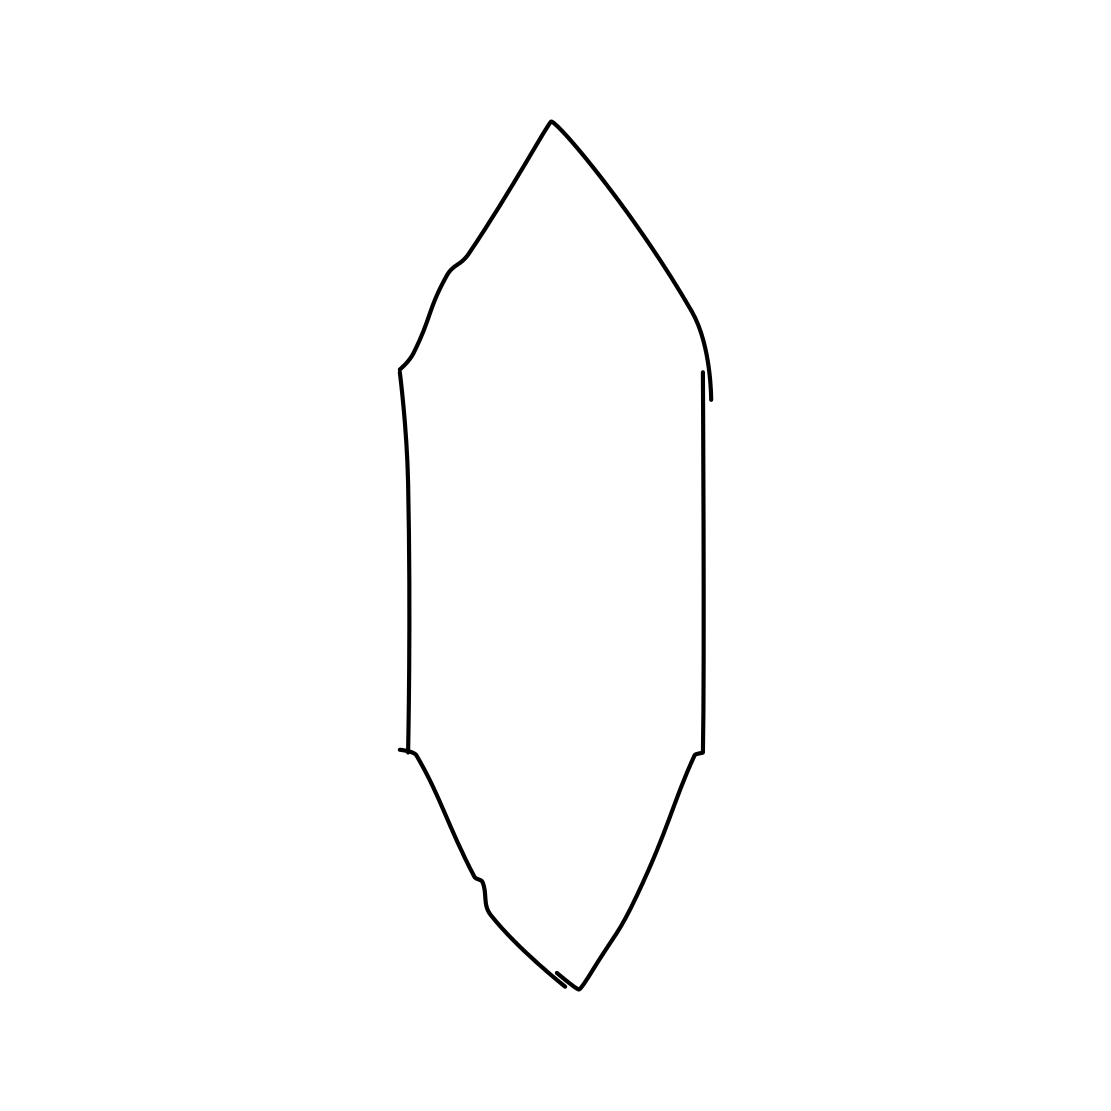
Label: diamond